Question: What is the value of this measurement?
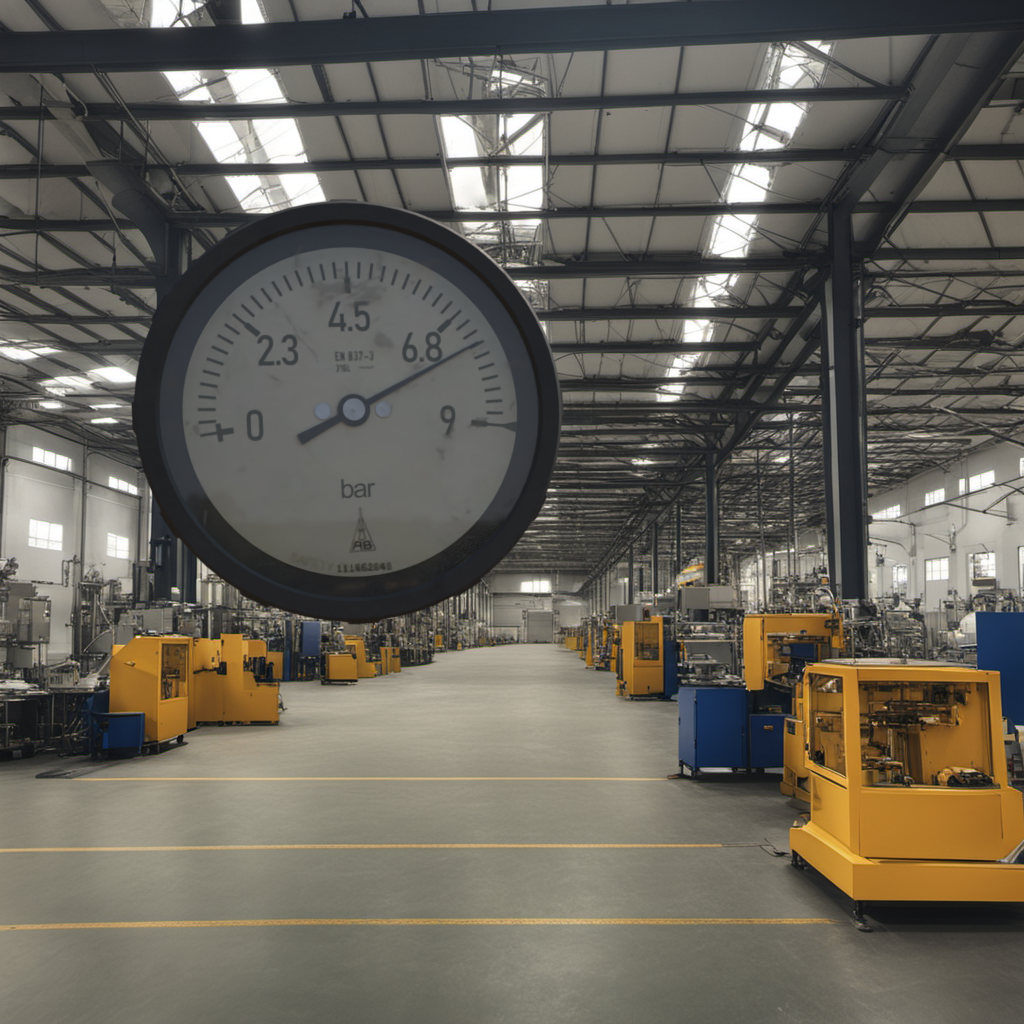
Answer: The result is 7.32
Question: What is the value range of the measurement in the image?
Answer: The range is from 0 to 9
Question: What is the minimum and maximum value of the measurement shown in the image?
Answer: The minimum value is 0 and the maximum value is 9